Field crop: maize
Growth stage: 1
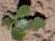
Species: chenopodium